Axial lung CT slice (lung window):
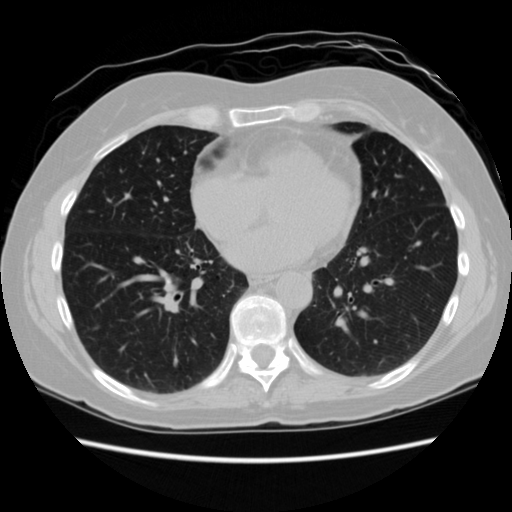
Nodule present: no